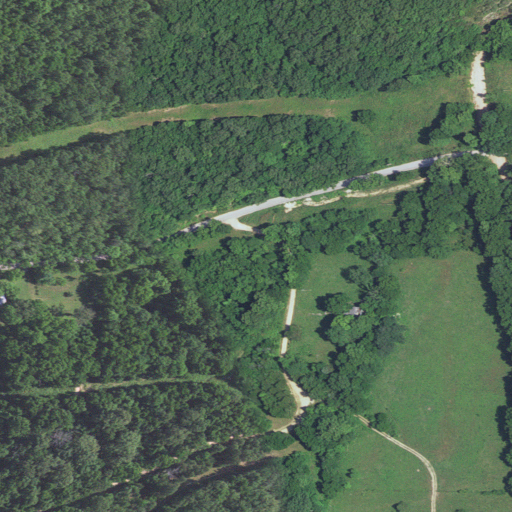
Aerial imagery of valley in Missouri named Round Pond Hollow containing deciduous forest, open development, and pasture